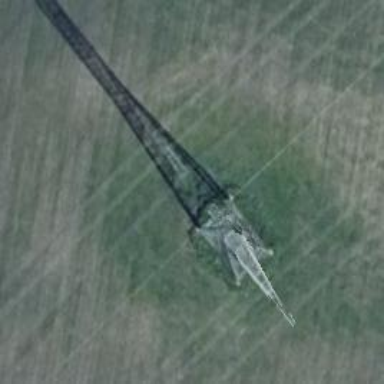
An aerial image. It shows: Power tower.